Brain MRI, t2w sequence, axial 2D slice.
Patient: age 23, sex F, weight 95 kg, height 1.95 m
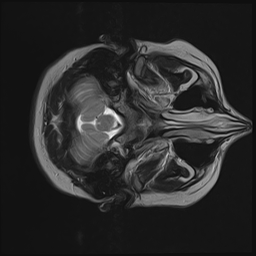